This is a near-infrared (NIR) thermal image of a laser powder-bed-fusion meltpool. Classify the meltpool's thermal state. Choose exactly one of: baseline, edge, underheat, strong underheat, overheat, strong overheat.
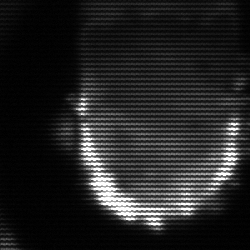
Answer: baseline